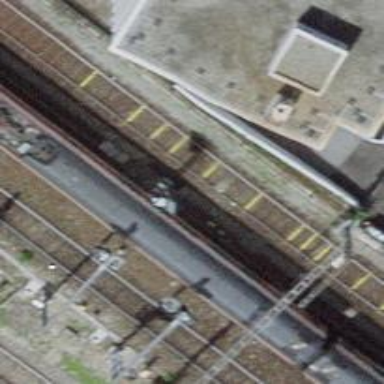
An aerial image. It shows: Railway signal.